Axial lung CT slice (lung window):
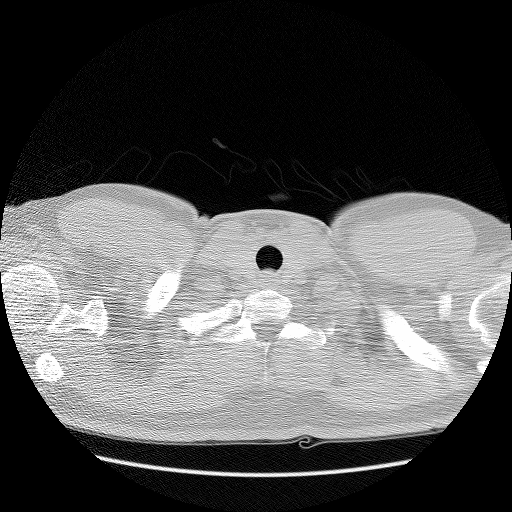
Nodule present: no